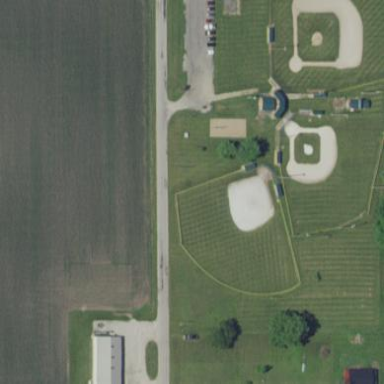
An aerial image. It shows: Softball pitch for leisure land activities.